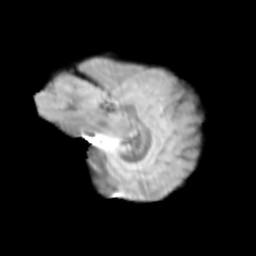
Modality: T2w
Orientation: sagittal
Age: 12
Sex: male
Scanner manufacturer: siemens
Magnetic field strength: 3 T
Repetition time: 3.8 s
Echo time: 0.07 s